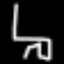
Label: chair